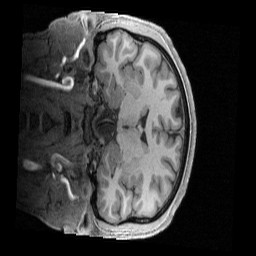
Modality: T1w
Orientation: coronal
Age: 25
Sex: male
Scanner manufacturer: siemens
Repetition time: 2.4 s
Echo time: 0.00231 s